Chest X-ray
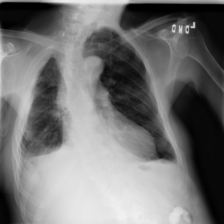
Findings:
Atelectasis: negative
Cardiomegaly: negative
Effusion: positive
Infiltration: negative
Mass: negative
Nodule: negative
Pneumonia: negative
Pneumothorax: negative
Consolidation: negative
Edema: negative
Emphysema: negative
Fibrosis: negative
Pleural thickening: positive
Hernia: negative